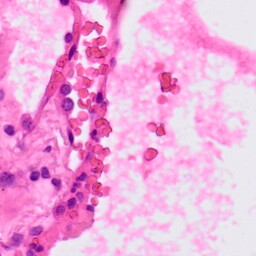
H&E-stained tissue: Lung